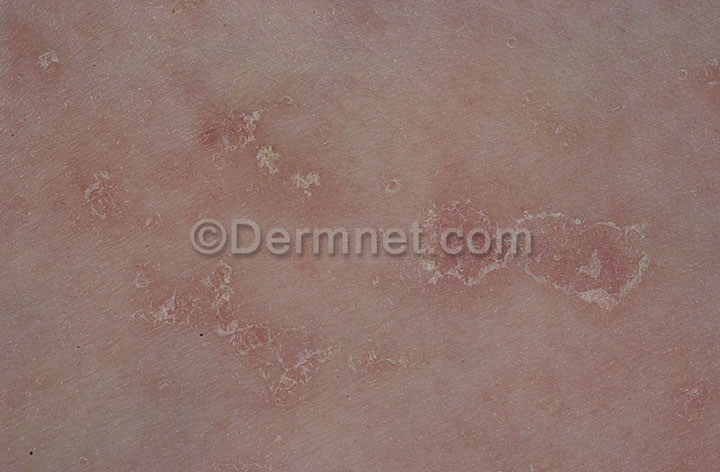
Disease: Psoriasis pictures Lichen Planus and related diseases